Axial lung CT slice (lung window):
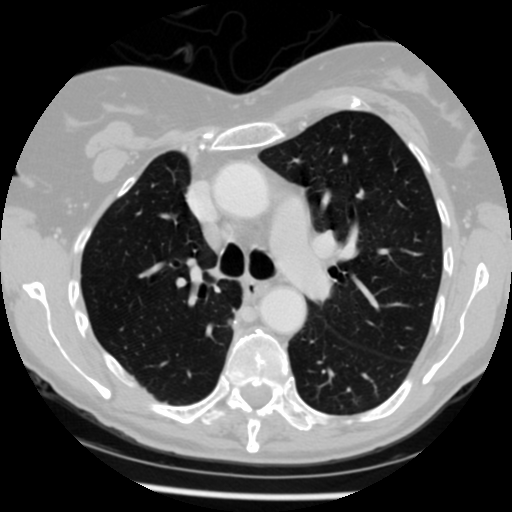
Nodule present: yes
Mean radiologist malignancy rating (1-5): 4